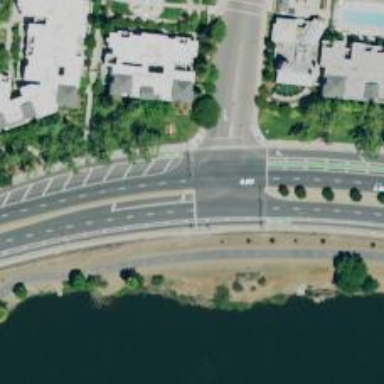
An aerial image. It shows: Solid stop line on the road marking.